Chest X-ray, AP view. Patient: 54 years old, sex F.
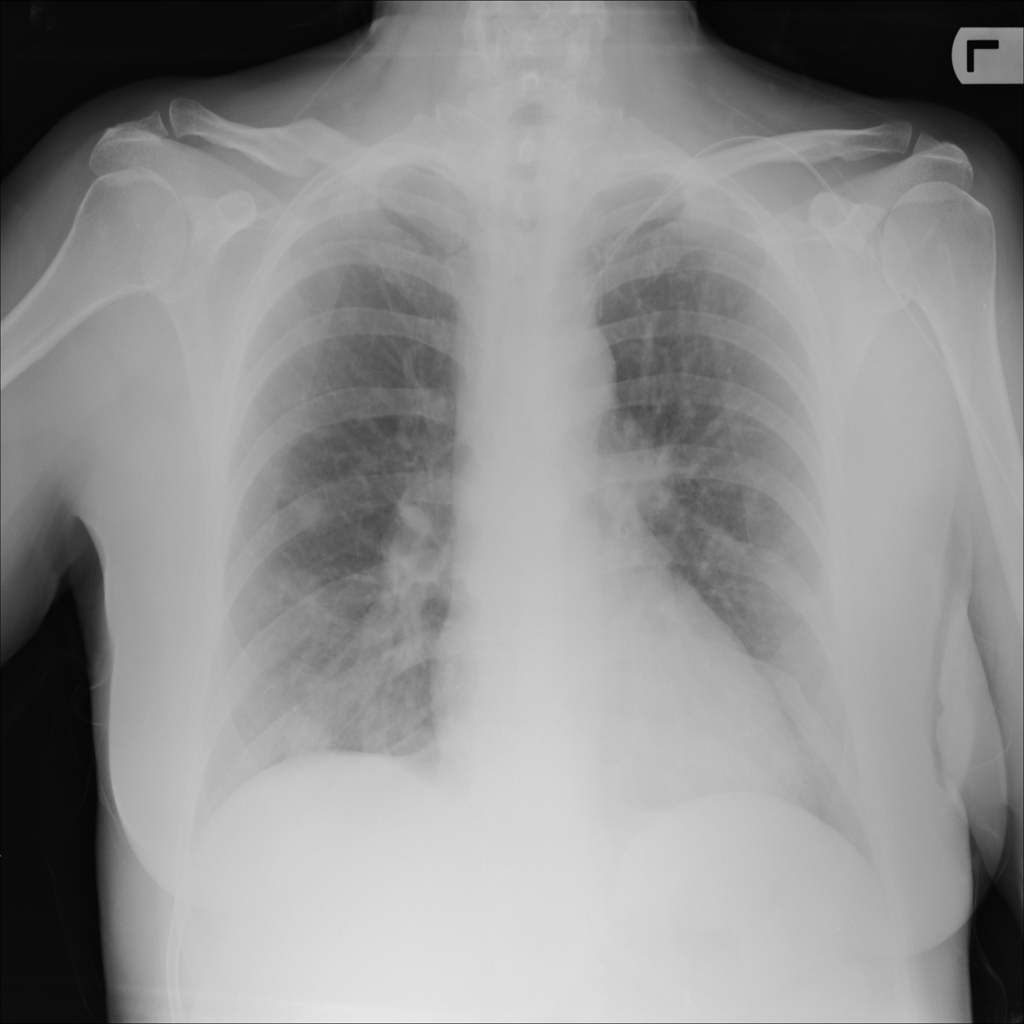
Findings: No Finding